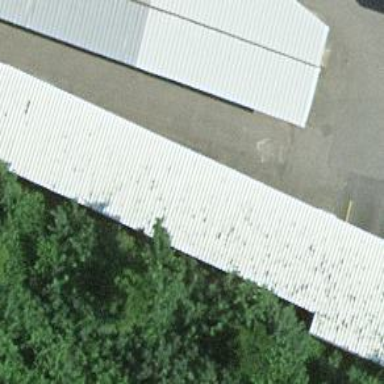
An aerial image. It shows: View of roof of building.